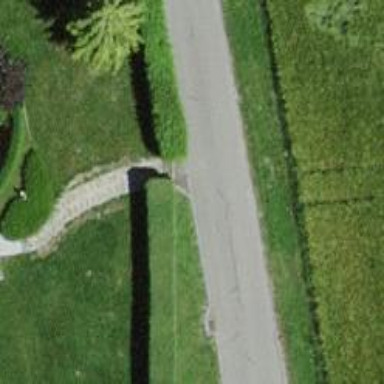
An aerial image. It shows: Smoothly paved residential road.